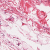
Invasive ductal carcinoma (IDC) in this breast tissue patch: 0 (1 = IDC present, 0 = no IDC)